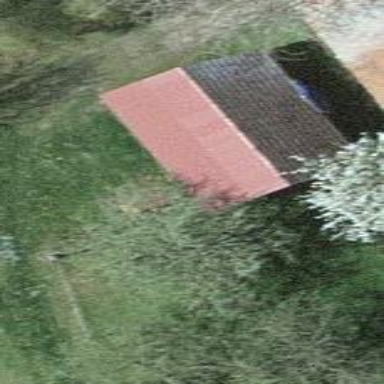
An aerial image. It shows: Barn.